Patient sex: F
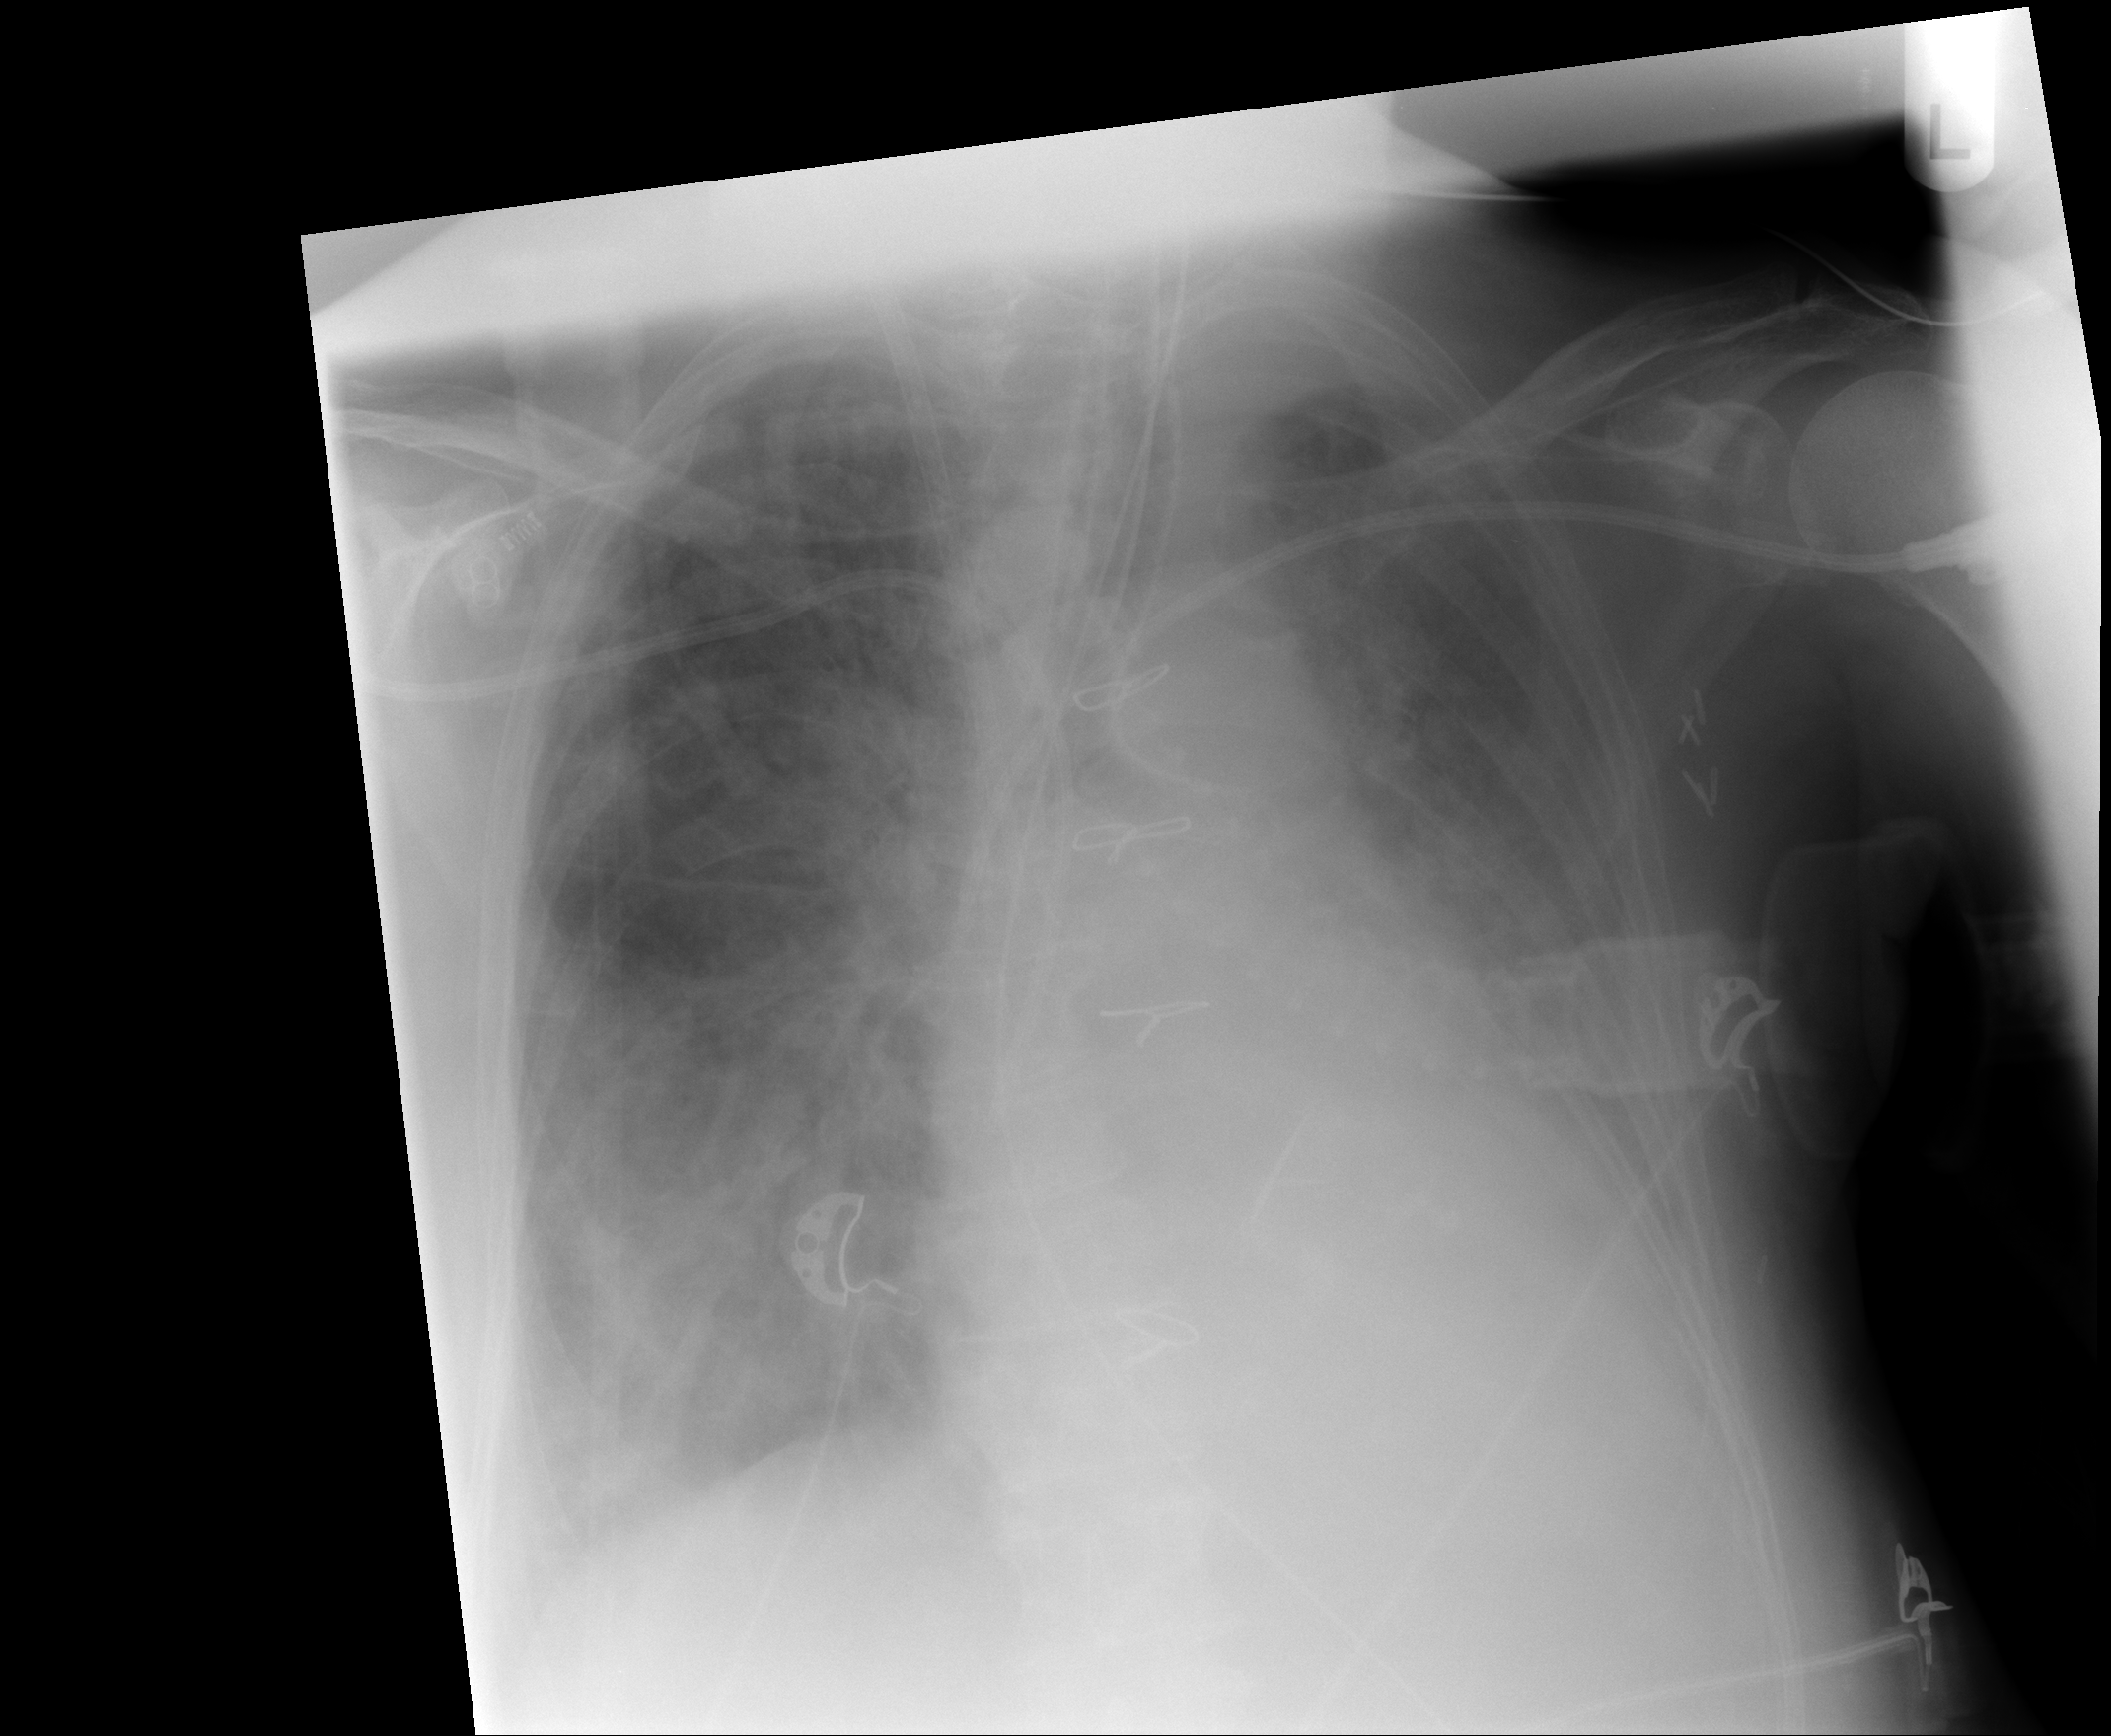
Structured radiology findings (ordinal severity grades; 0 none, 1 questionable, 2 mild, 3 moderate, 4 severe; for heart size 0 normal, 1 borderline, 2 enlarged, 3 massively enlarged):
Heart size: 1
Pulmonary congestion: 3
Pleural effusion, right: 2
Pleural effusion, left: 2
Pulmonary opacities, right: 3
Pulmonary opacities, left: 3
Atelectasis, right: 3
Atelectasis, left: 2